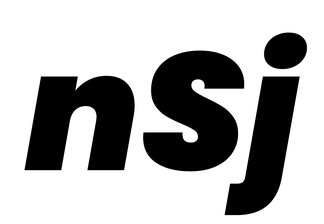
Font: Poppins-BlackItalic